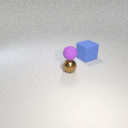
large blue rubber cube to the right of small brown metal sphere